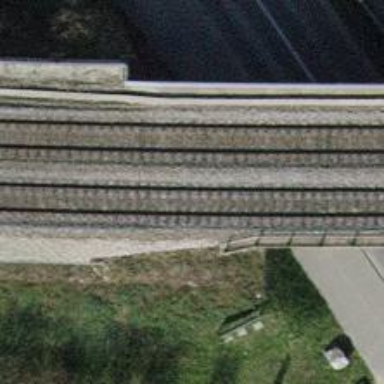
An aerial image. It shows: Bridge over railway with electrified contact lines.